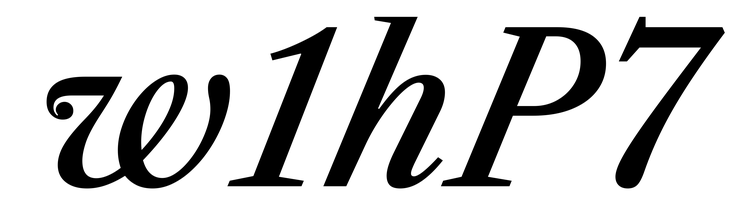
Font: LibreCaslonText-Italic_Medium_Italic